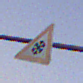
Verkehrszeichen: SchneeOderEisglaette
Umgebung: Outdoor, Nature
Tageszeit: Dusk
Wetter: Clear
Licht: Natural
Jahreszeit: NotSpecified
Kontrast: LowContrast